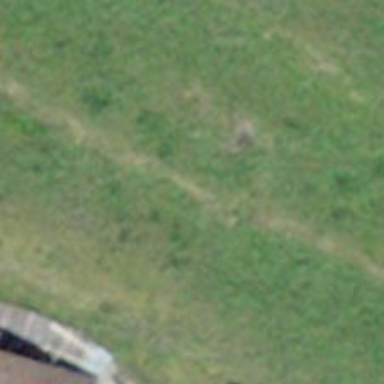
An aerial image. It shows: Retaining wall.